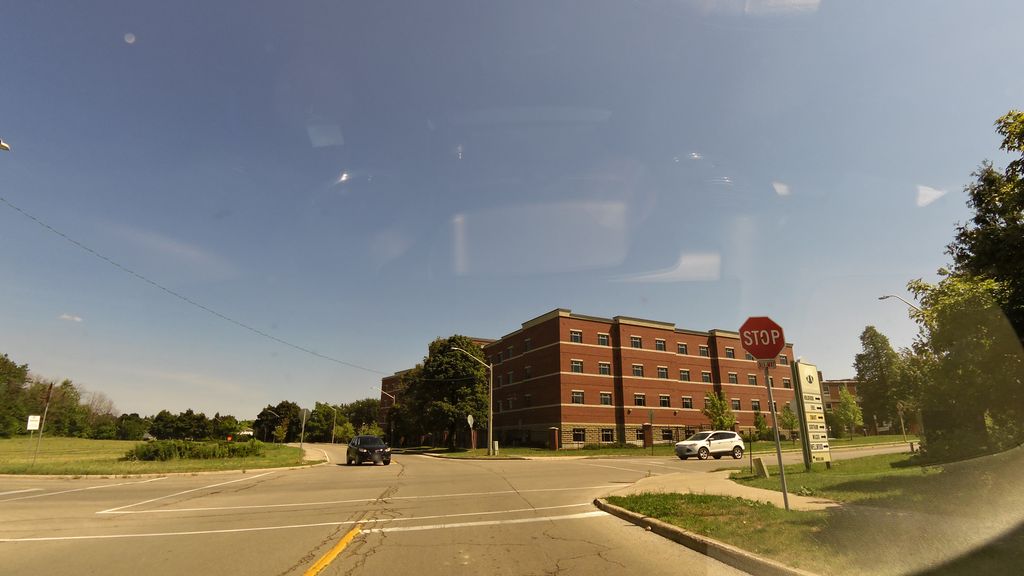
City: hamilton